Question: I'm trying to read display value ('display:none;' or 'display:block;') of a div (div id="navmenu") from JavaScript. But when I set the style values in same html file I'm able to read, but when I set the style values in the linked CSS style sheet it does not read (result is just blank).
'''
<!DOCTYPE html>
<head>
<meta http-equiv="Content-Type" content="text/html; charset=utf-8" />
<link href="styles.css" rel="stylesheet" type="text/css" media="screen" />
</head>
<body>
<div id="navmenu">
<p>This is a box of 250px * 250px</p>
</div><!--navmenu-->
<!------------------------------------------------------------------->
<script>
function display(elem) {
return elem.style.display;
}
alert(display(document.getElementById('navmenu')));
</script>
<!------------------------------------------------------------------->
</body>
</html>
'''

and css
'''
#navmenu {
display:block;
width:250px;
height:250px;
background-color:#3CC;
}
'''
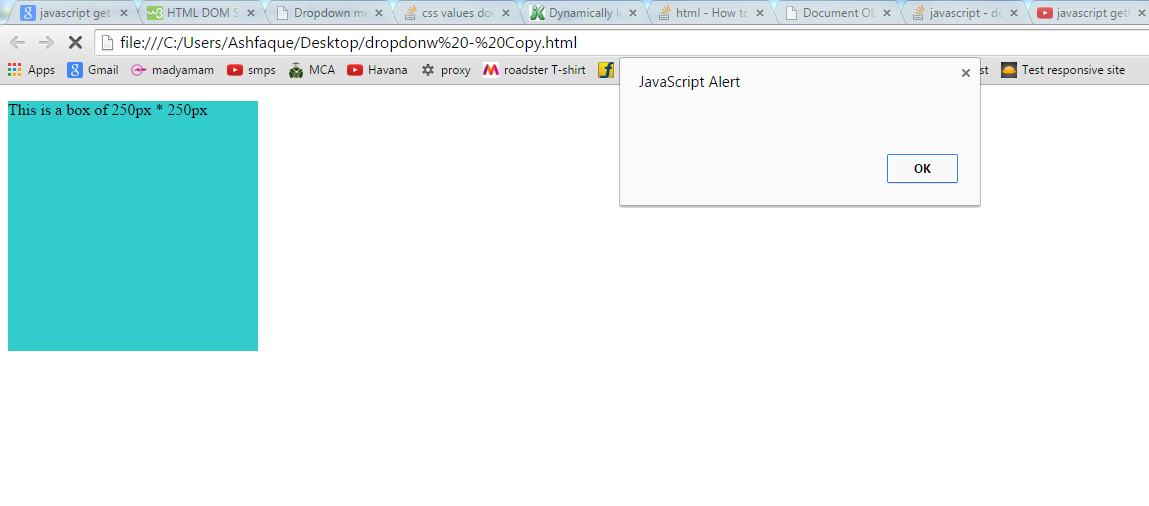
Answer: The 'elem.style.display' property only reports a display property that is set directly on the DOM object. It does not report a style that is inherited from a style sheet.
To get a style value including those from a style sheet, you can use <URL>.
'''
function display(elem) {
return getComputedStyle(elem, null).getPropertyValue("display");
}
'''